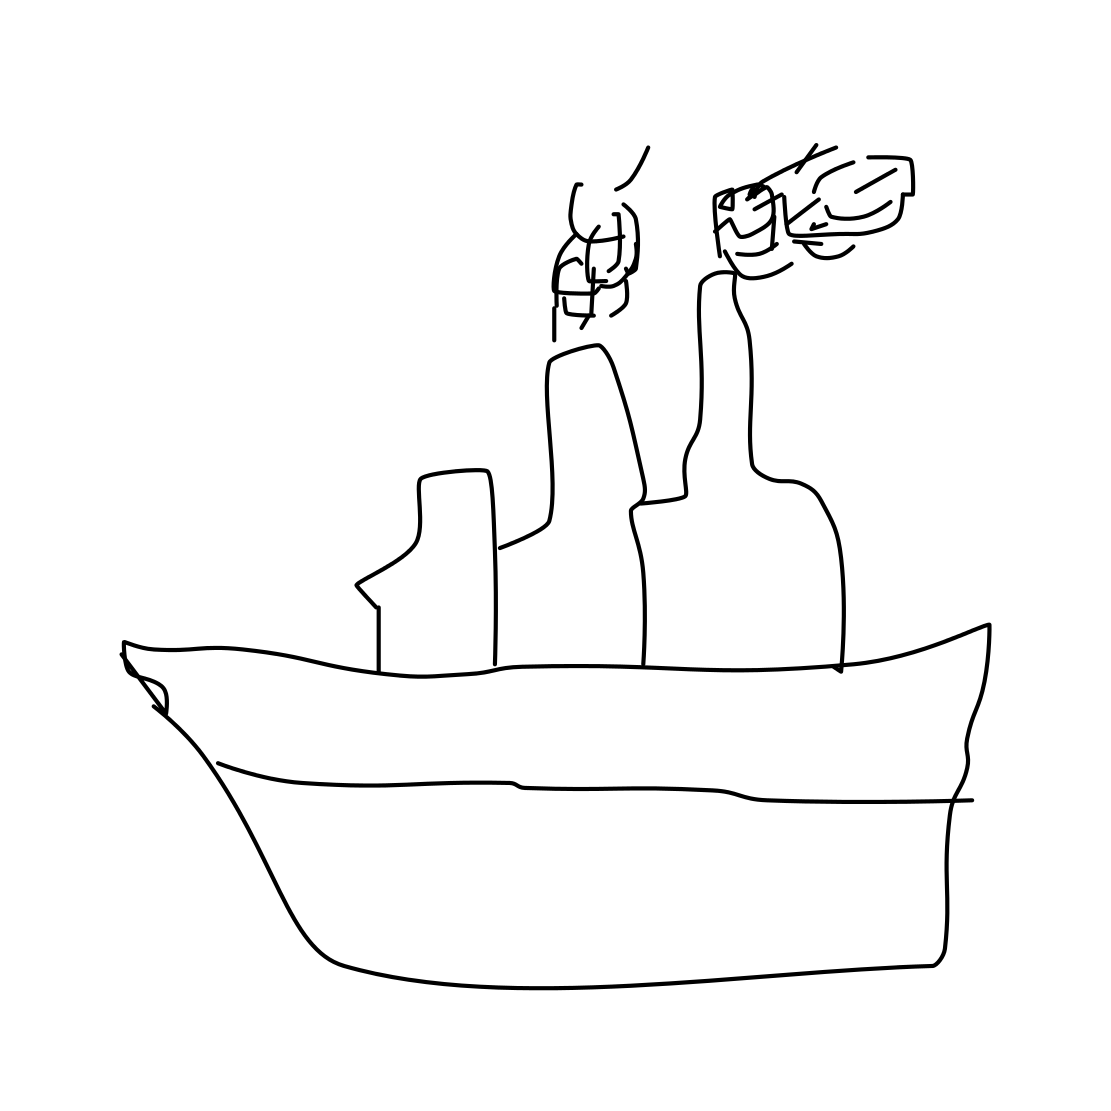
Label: ship